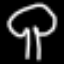
Label: mushroom